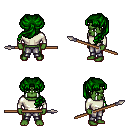
a pixel art fantasy rpg character, male body template, orc, green skin, white long-sleeve shirt, metal pants, green princess hairstyle, spear, four views (front, back, left, right), 2x2 character sprite sheet, small pixel art, hard edges, no anti-aliasing